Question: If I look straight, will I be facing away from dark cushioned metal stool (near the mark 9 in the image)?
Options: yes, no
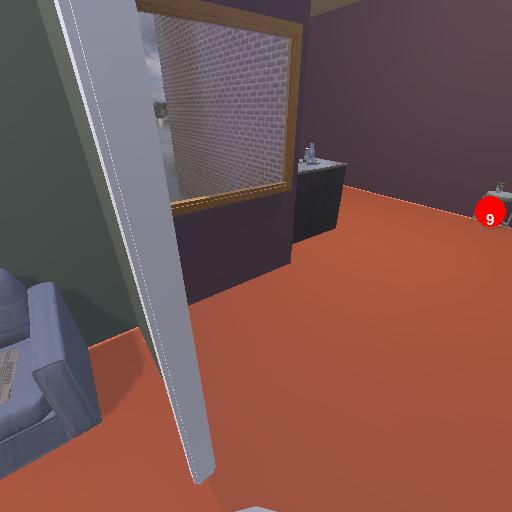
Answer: yes